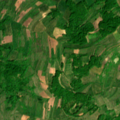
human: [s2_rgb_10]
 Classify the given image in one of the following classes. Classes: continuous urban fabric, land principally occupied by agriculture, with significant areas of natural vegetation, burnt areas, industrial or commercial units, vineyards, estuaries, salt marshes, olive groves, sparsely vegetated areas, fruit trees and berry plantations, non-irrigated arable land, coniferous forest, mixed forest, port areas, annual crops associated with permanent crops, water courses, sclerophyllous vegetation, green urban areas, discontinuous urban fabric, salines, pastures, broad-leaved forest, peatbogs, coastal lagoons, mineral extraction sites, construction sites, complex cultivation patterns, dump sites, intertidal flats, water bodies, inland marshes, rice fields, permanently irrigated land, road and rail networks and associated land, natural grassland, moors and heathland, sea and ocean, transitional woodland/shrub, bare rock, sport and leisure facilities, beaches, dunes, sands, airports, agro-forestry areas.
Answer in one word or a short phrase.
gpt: complex cultivation patterns, land principally occupied by agriculture, with significant areas of natural vegetation